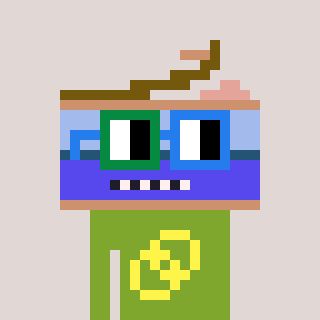
a pixel art character with square green and blue glasses, a canned ham-shaped head and a slimegreen-colored body on a warm background